Question: I would like to display a datagrid interface with Bootstrap 3 which would look like this:

Any suggestion how I will obtain this result?
Note that my datagrid usually has a lot of columns.
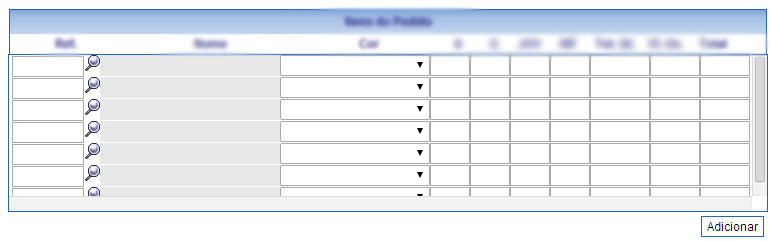
Answer: After all these months, and after using twitter bootstrap in several projects, I noticed that bootstrap.css is a 'compiled' tool.
And any other compiled tool, it must not be manually changed, unless you do it directly to the source code, and in this case, is the code.
So to solve the problem I listed in my question above, I basically ran into a solution like this one <URL>, this link describes the proccess in more details.
I hope that this conclusion can help the other people looking at this thread.